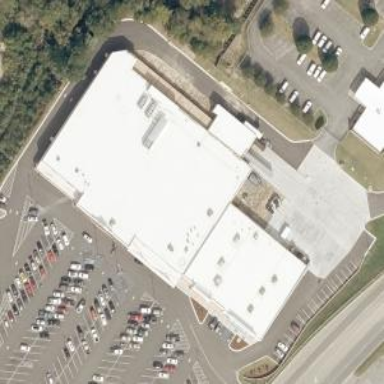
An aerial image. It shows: Supermarket.